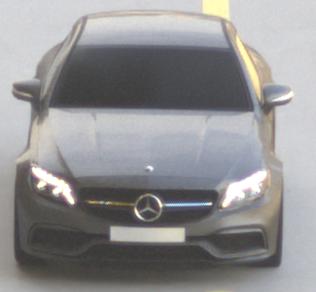
Make: Mercedes-Benz
Model: C 43 AMG
Detailed model: C-Class (205) AMG Limousine
Model produced from: 2016/10
Model produced until: 2018/04
Doors: 4
Color: gray
Road condition: dry road
Daytime: morning or afternoon
Contrast: medium contrast